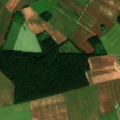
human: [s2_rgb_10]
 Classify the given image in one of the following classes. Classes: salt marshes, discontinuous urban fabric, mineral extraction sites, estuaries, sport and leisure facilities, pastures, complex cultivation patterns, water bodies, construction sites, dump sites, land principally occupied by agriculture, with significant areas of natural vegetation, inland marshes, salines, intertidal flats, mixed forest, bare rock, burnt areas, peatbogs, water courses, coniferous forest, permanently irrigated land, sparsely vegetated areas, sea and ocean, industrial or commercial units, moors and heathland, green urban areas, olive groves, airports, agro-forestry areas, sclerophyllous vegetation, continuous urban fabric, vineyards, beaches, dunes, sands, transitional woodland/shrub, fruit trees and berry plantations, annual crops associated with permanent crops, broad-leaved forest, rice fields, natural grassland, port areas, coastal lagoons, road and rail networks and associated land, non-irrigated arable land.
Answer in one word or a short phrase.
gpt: non-irrigated arable land, complex cultivation patterns, broad-leaved forest